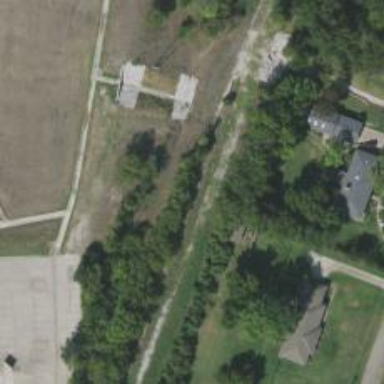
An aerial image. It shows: Abandoned railway.